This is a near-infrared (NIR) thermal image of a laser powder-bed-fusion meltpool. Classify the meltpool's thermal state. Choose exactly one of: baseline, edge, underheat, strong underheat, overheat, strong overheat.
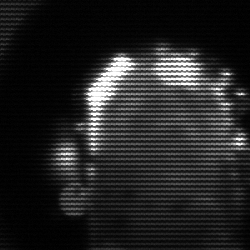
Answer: baseline